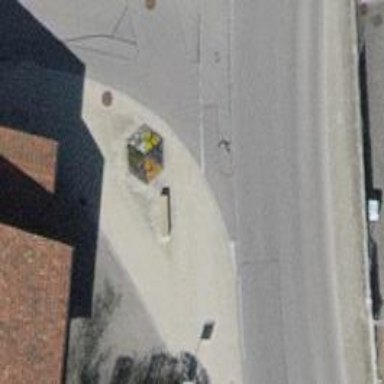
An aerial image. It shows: Brown bench in the vicinity.